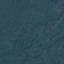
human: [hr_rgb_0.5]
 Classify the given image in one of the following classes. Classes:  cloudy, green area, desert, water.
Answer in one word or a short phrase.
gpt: green area